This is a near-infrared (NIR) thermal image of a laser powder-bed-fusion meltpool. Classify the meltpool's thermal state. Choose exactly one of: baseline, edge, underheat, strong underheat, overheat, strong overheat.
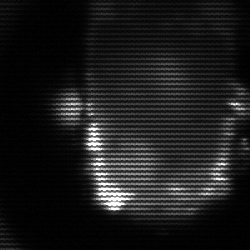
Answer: baseline